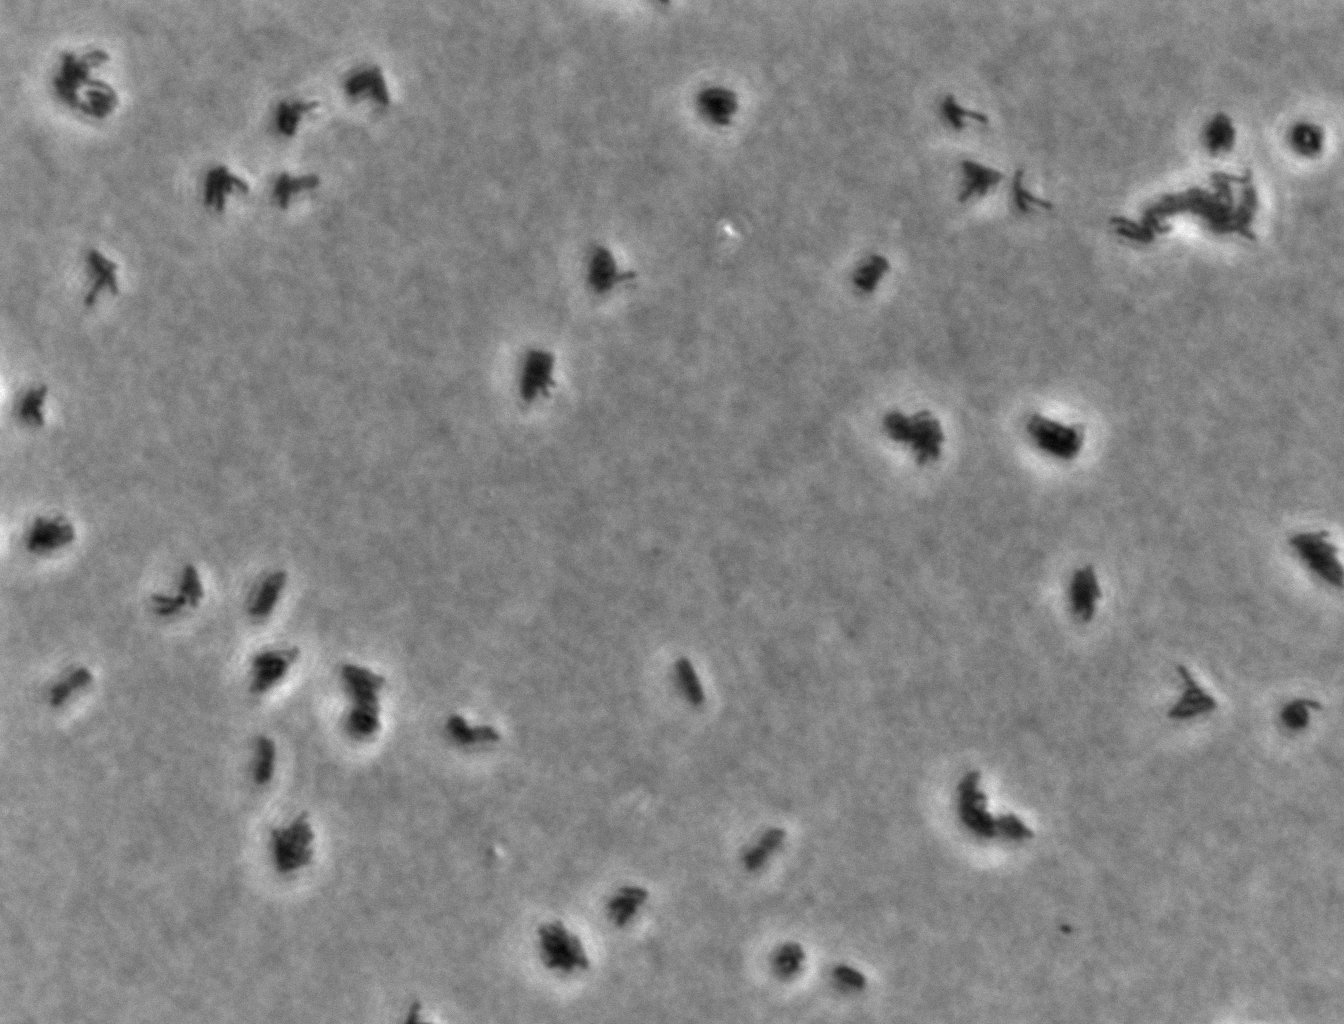
Phase contrast microscopy, 60x objective, 3 h incubation, 1.5% agar